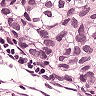
Metastatic tissue present: yes